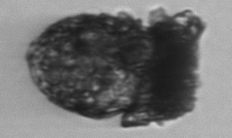
Label: Stenosemella_pacifica